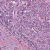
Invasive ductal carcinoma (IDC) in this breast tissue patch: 1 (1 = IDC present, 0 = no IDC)